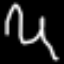
Label: squiggle